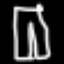
Label: pants